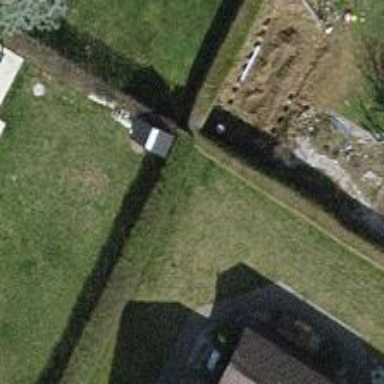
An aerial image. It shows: Hedge barrier.